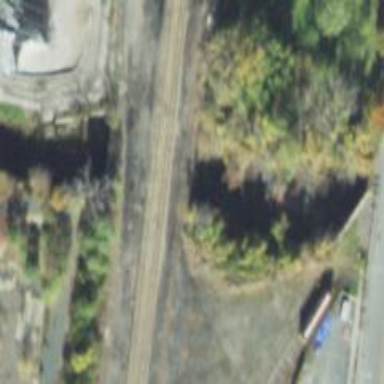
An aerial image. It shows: Bridge supported by abutments.